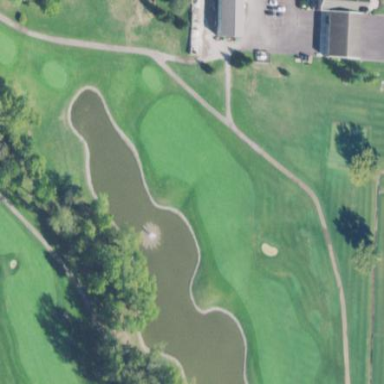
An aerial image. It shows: Golf fairway surrounded by grass.